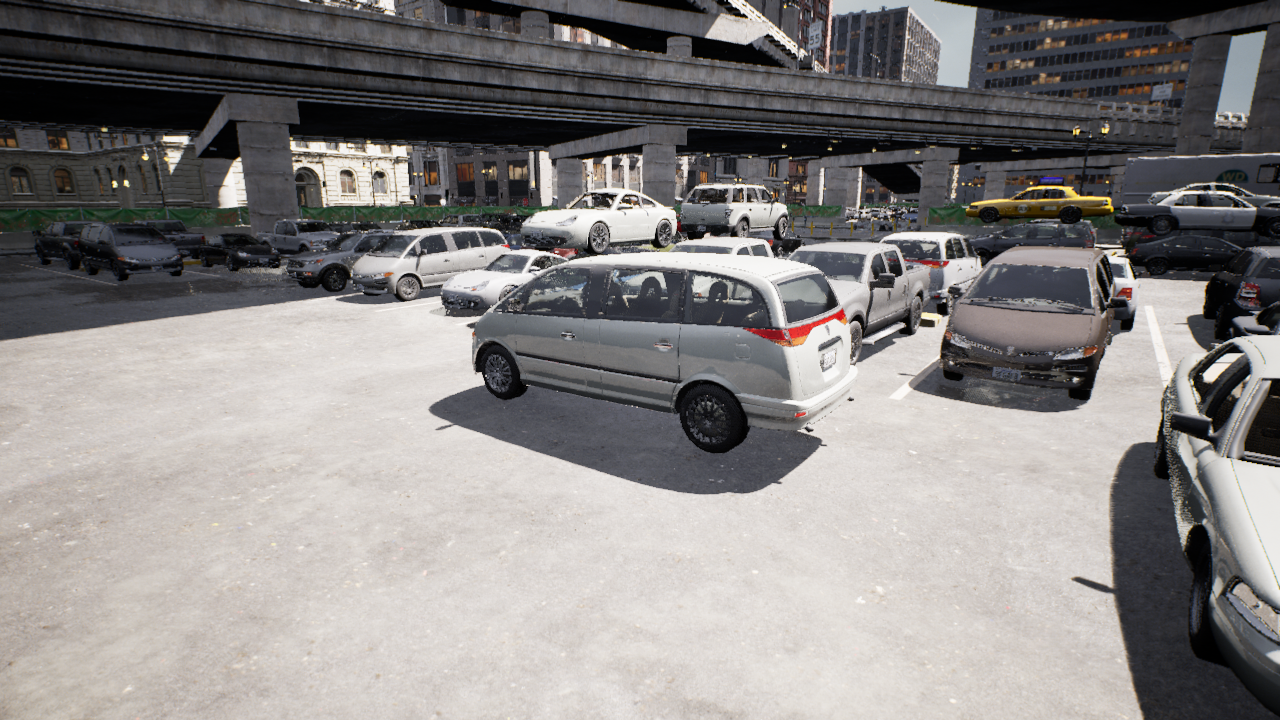
Venue: arterial
Lighting: clear day
Vehicle rig: minivan